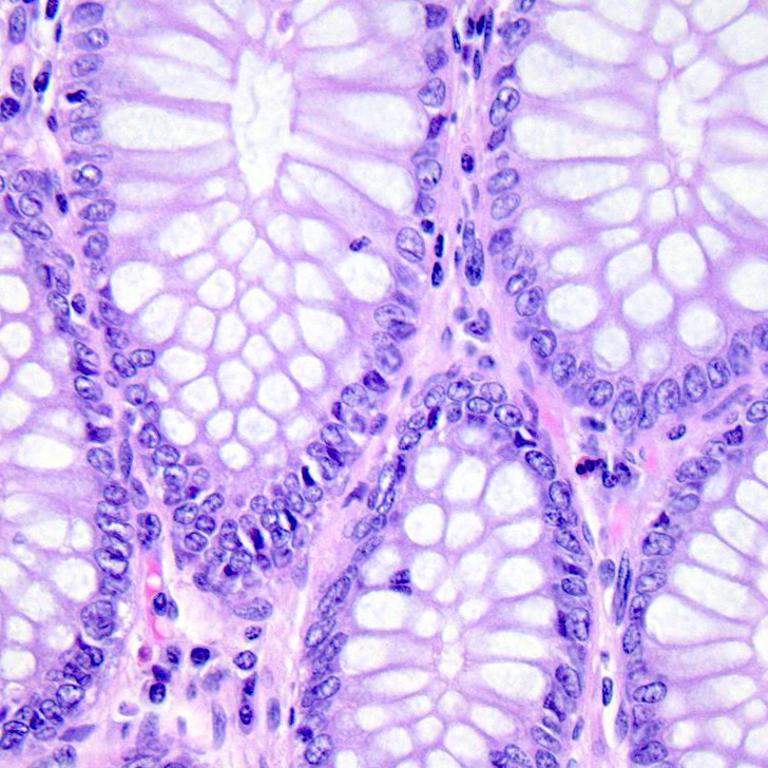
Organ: colon
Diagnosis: benign